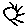
Label: sun